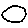
Label: circle